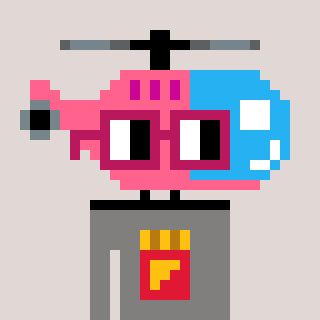
a pixel art character with square dark red glasses, a helicopter-shaped head and a bluegrey-colored body on a warm background